Interaction volume radius: 5 \u00c5
Interaction volume height: 25 \u00c5
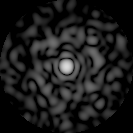
Disorder parameter: 0.8578